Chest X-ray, PA view. Patient: 51 years old, sex M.
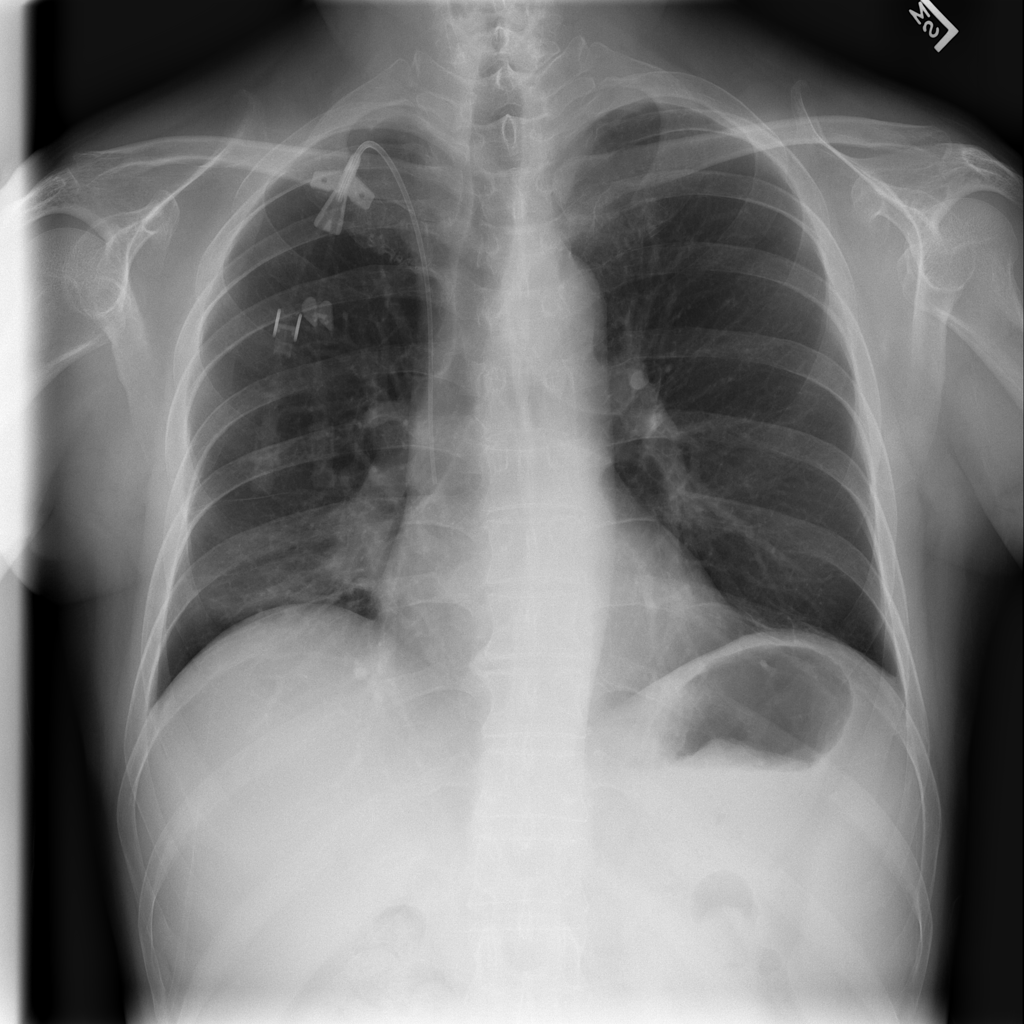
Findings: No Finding